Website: walmart
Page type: billing-address
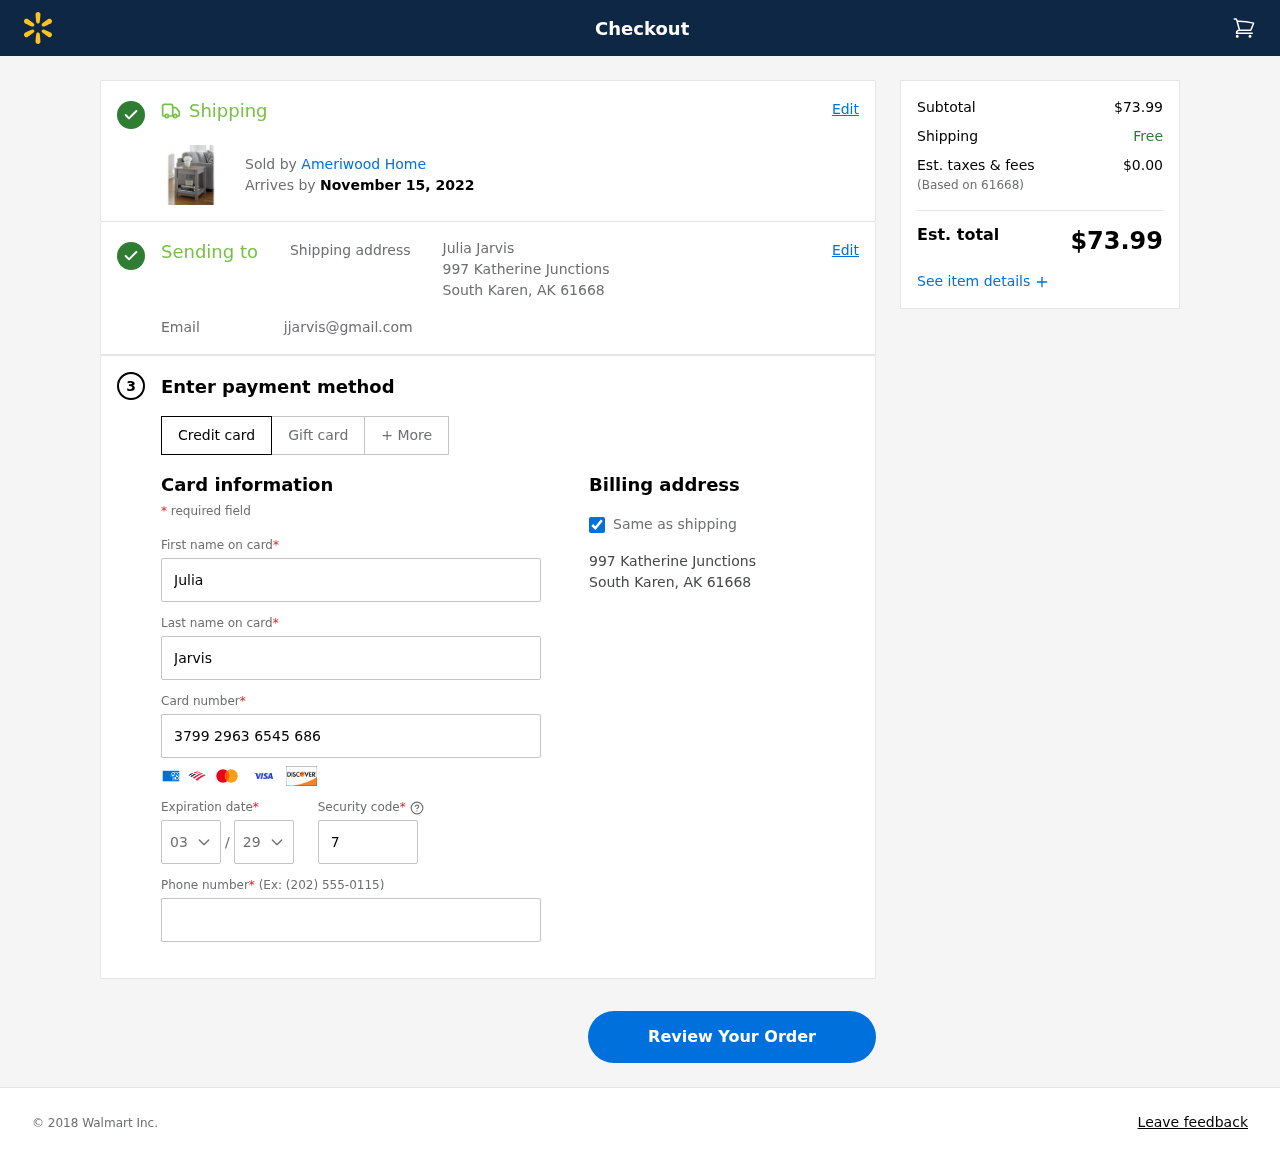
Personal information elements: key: PII_CARD_CVV
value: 7344
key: PII_CARD_EXPIRY_MONTH
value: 03
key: PII_CARD_EXPIRY_YEAR
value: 29
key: PII_CARD_NUMBER
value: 3799 2963 6545 686
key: PII_CITY_STATE_ZIP
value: South Karen, AK 61668
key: PII_EMAIL
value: jjarvis@gmail.com
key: PII_FIRSTNAME
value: Julia
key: PII_FULLNAME
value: Julia Jarvis
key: PII_LASTNAME
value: Jarvis
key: PII_PHONE
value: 9385332654
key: PII_POSTCODE
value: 61668
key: PII_STREET
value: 997 Katherine Junctions
Product elements: key: PRODUCT1_BRAND
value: Ameriwood Home
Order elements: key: ORDER_DELIVERY_DATE
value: November 15, 2022
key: ORDER_SUBTOTAL
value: $73.99
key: ORDER_TAX
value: $0.00
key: ORDER_TOTAL
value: $73.99